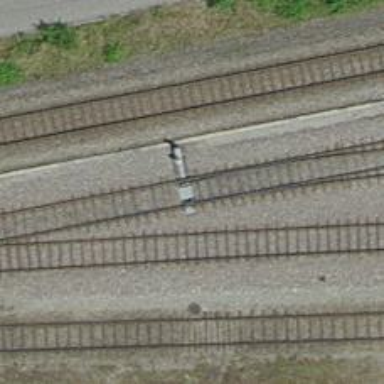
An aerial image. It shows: Railway switch.